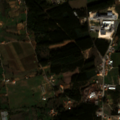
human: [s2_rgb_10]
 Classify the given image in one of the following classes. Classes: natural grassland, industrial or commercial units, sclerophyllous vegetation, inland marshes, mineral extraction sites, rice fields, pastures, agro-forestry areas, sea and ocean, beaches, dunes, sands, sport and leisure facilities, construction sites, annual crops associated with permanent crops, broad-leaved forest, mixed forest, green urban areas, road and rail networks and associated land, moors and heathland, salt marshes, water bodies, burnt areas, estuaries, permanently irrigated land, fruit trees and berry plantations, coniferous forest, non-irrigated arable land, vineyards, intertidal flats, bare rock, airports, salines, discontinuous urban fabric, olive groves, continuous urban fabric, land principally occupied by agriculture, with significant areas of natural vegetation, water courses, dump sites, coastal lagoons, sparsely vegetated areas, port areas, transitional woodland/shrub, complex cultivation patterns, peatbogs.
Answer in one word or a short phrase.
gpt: complex cultivation patterns, land principally occupied by agriculture, with significant areas of natural vegetation, broad-leaved forest, mixed forest